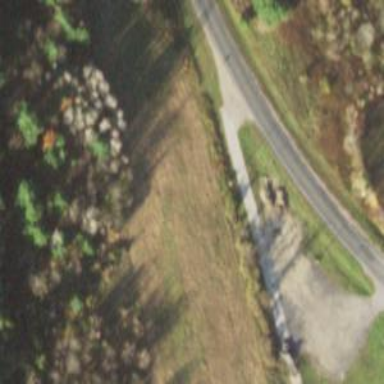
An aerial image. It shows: Abandoned road.